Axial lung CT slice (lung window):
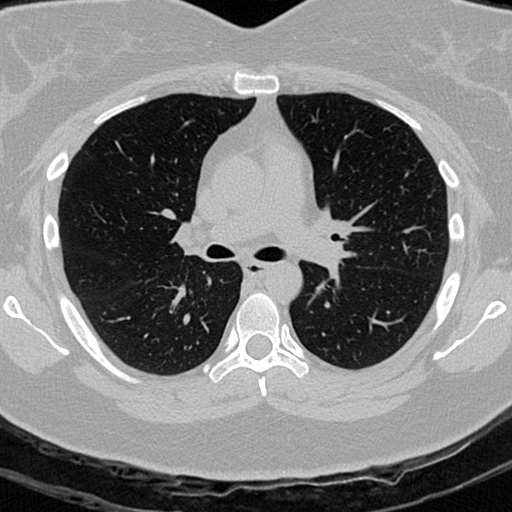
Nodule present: no